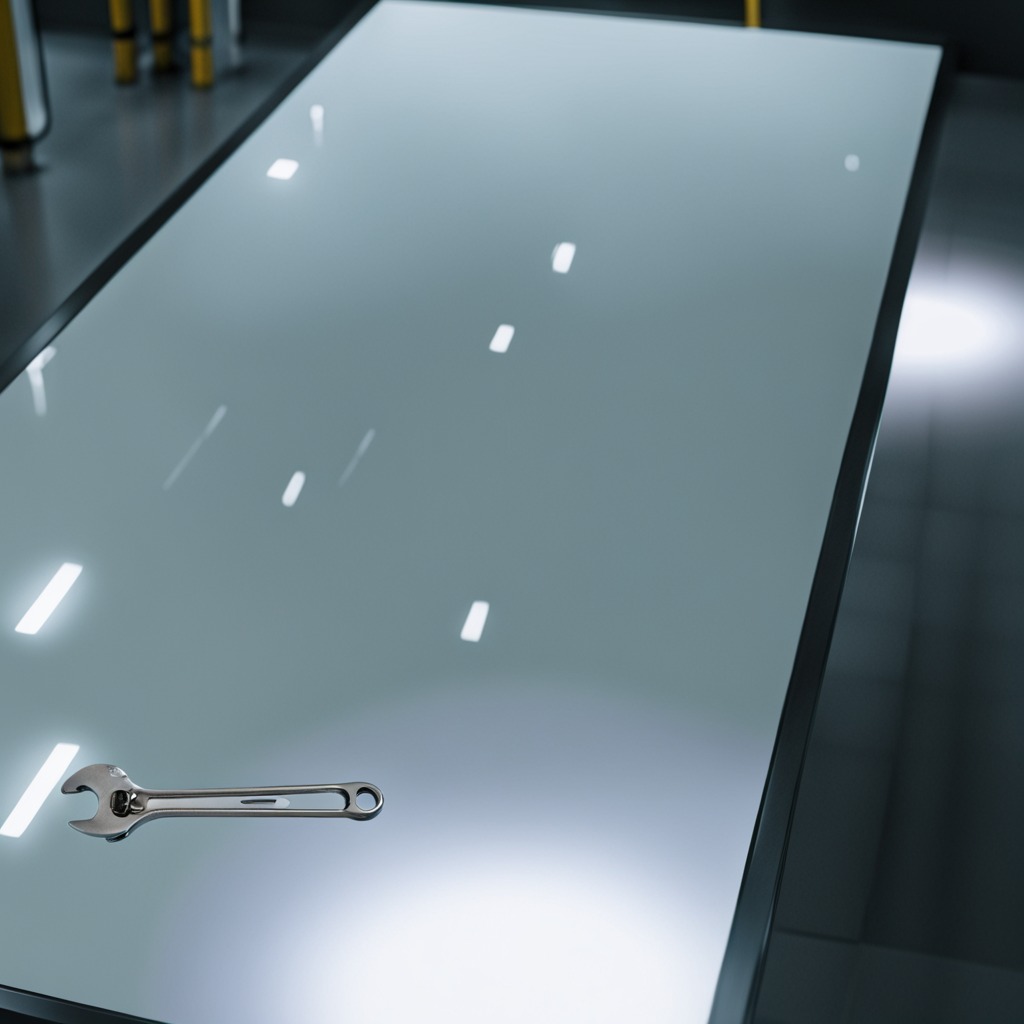
A wrench lies on a high-gloss table in a ship maintenance bay.